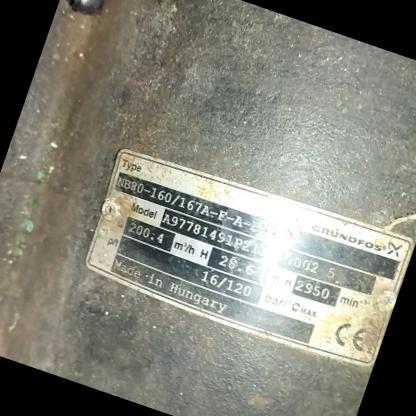
Klasa: tabliczka-znamionowa